Field crop: maize
Growth stage: 2
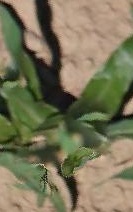
Species: maize